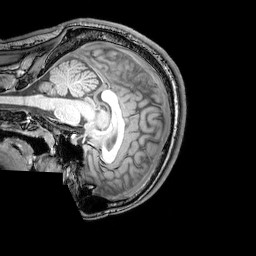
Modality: T1w
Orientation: sagittal
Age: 22
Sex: male
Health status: healthy
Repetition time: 0.081 s
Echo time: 0.037 s